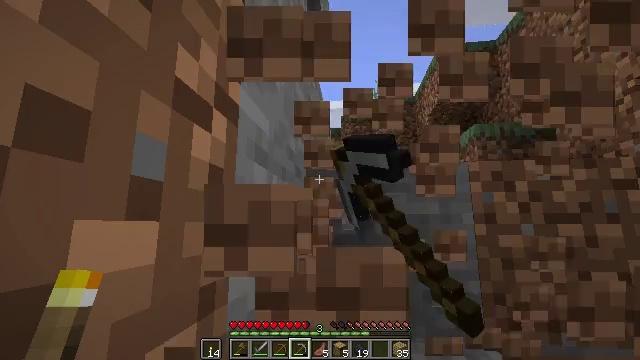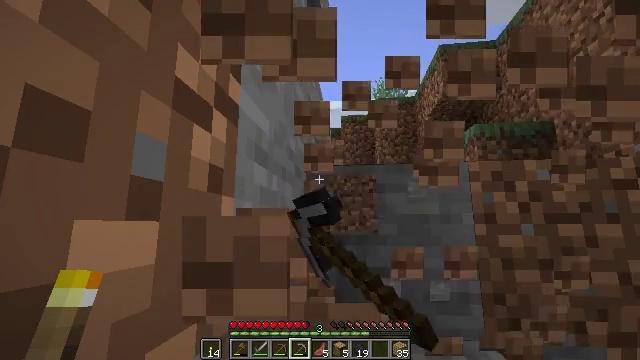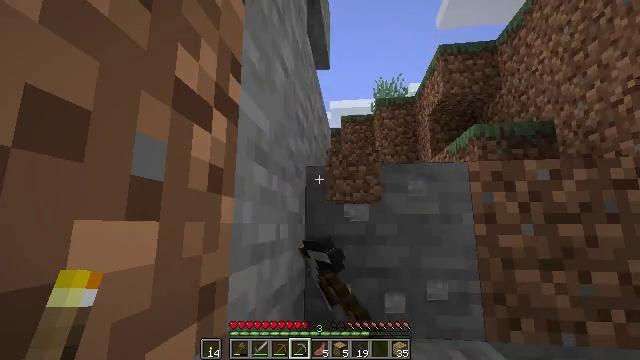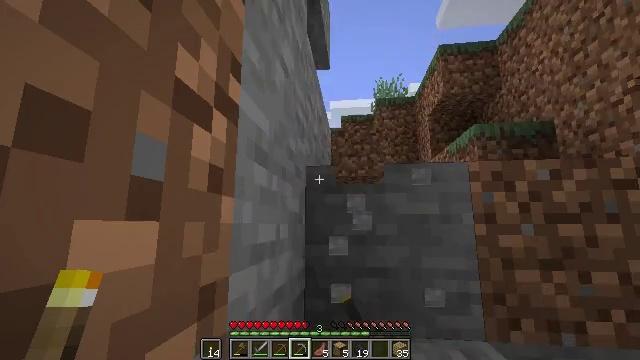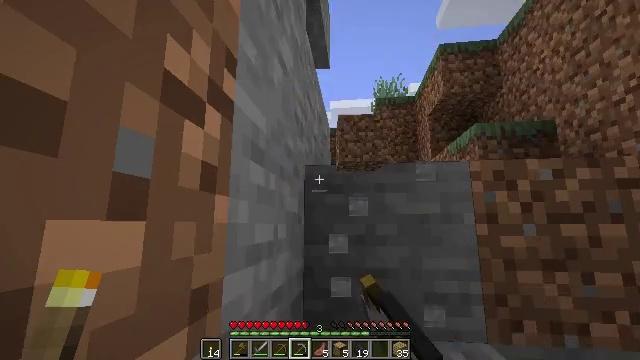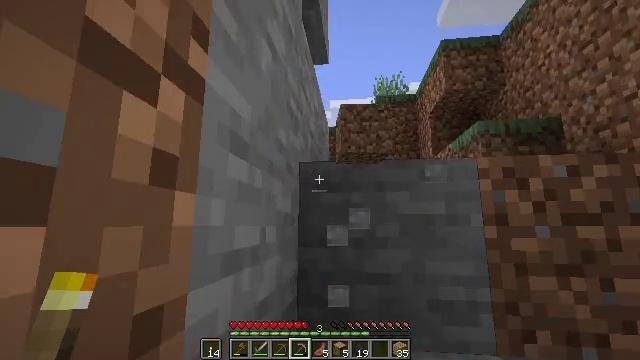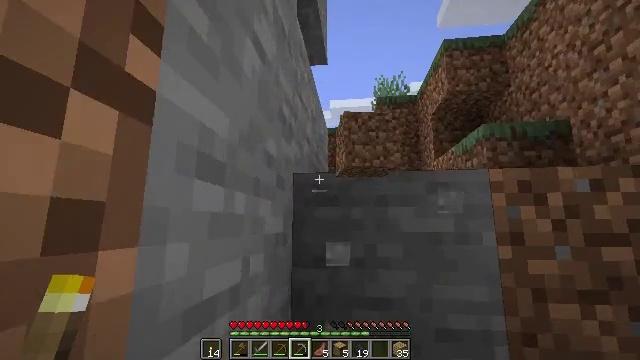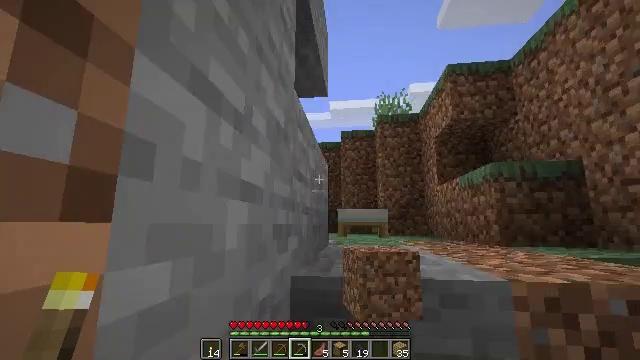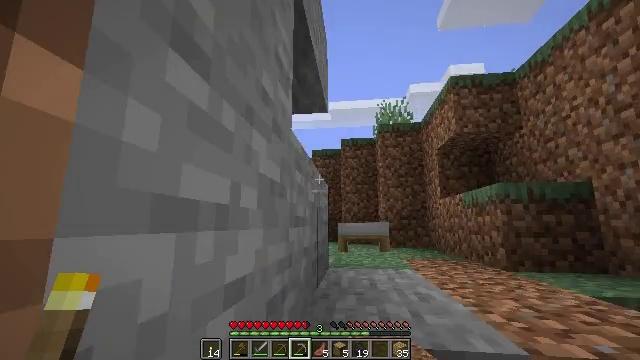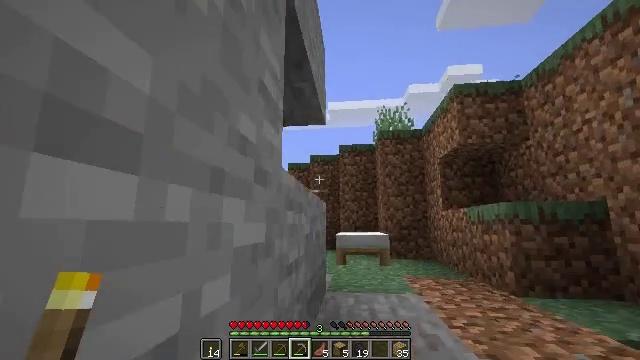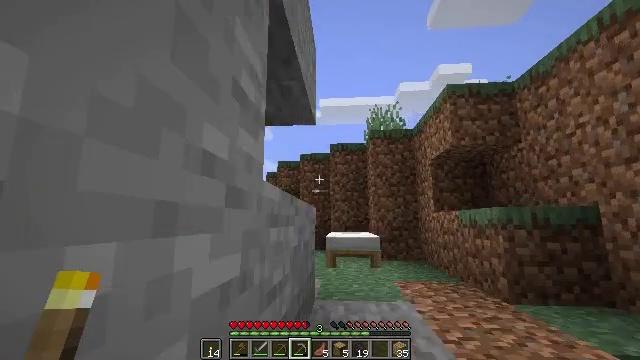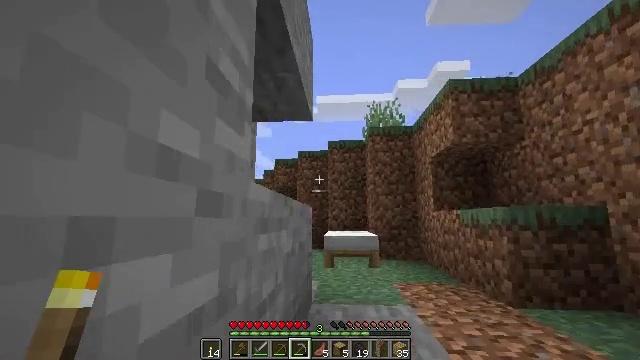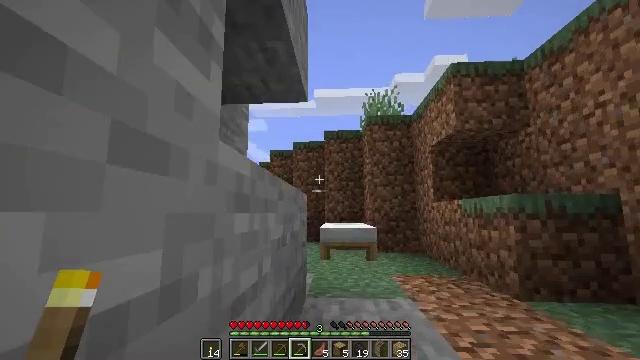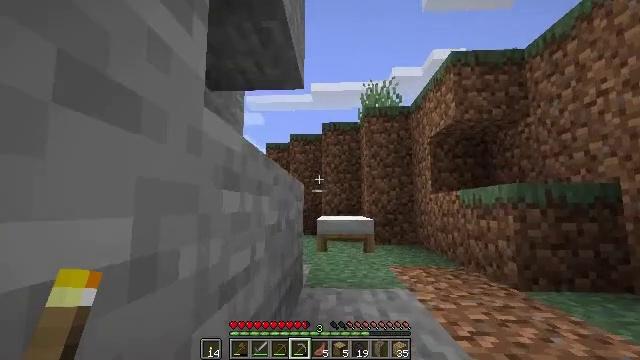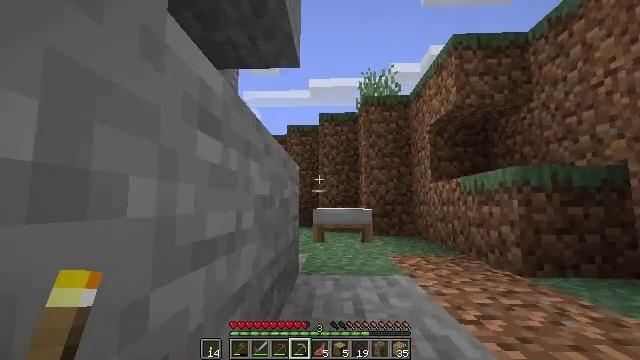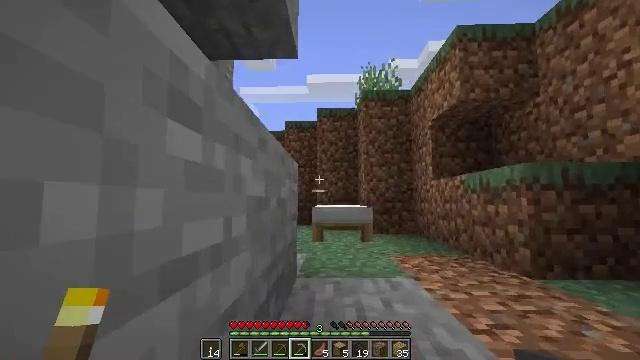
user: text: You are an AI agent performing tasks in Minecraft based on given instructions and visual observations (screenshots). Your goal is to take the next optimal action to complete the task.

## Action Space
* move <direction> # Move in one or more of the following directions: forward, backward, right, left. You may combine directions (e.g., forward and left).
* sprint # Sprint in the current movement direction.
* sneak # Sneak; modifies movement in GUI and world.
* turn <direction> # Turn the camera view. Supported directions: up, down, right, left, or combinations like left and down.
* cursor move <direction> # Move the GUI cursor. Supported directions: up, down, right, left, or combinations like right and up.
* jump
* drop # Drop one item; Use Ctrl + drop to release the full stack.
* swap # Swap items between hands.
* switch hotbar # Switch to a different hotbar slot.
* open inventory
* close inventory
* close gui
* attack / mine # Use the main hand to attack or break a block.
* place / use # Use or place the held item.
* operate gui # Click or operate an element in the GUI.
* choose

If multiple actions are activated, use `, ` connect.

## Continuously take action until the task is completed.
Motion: motion action
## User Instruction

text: Remove the white bed from its place.
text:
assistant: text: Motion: attack / mine
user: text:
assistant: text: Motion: attack / mine
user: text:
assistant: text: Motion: attack / mine
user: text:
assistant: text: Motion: move forward
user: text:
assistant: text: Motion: move forward
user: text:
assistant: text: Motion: move forward, jump
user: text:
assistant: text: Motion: move forward, jump
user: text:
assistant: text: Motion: move forward, jump
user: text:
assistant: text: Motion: move forward, jump
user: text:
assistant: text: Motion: move forward, turn right, jump
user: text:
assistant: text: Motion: move forward, jump
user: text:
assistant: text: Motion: move forward, turn down, jump
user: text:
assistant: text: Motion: move forward, turn down, jump
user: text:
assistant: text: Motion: move forward, jump
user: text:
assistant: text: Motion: move forward, jump
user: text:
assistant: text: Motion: move forward, jump
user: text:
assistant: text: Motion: move forward, jump
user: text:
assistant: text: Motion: move forward, jump
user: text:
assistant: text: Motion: move forward, turn down, jump
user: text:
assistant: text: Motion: move forward, turn down, jump
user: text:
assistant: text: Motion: move forward, turn down, jump
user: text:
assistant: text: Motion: move forward, turn down
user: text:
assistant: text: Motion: move forward
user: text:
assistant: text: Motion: move forward
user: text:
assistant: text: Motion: move forward
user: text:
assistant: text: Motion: move forward, turn down
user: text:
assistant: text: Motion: move forward, turn down
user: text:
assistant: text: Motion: move forward, turn down, attack / mine
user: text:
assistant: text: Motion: move forward, attack / mine
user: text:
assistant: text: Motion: move forward, attack / mine